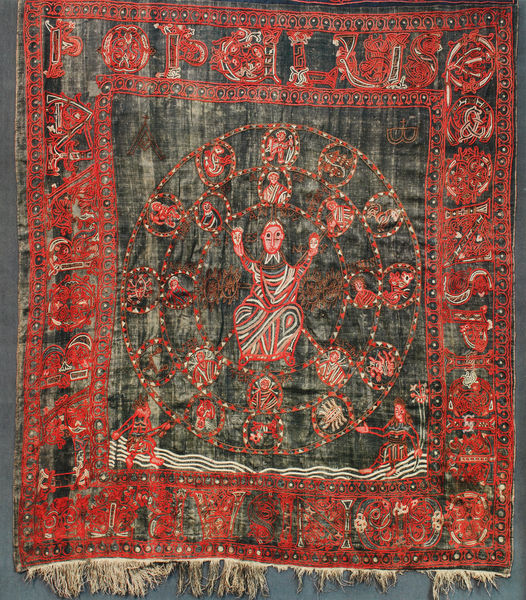
Titel: Ewaldi-Decke aus St. Kunibert in Köln
Standort: Fundort: Köln, St. Kunibert (EU - D - NRW)
Schlagwörter: gott, mann, wasser, weiß, grün, menschen, blumen, bunt, frau, kleid, mitte, männer, schwarz, zeichen, rot, ornament, teppich, alt, gesichter, rahmen, figur, fransen, kreis, farbig, schrift, wellen, abstrakt, farbe, rand, figuren, gobelin, ornamente, verzierung, streifen, foto, fotografie, orient, rechteck, buchstaben, kreise, gebet, kaputt, christus, antik, mittelalter, zentral, zentrum, heilige, aufgehängt, wei?, gestickt, gottheit, teppisch, gewebe, textil, sternzeichen, spiralen, quadrat, perser, türkei, symbole, quadratisch, medaillons, tierkreis, tierzeichen, symbloe, kirechteck, kvadrat, wegebt